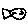
Label: fish